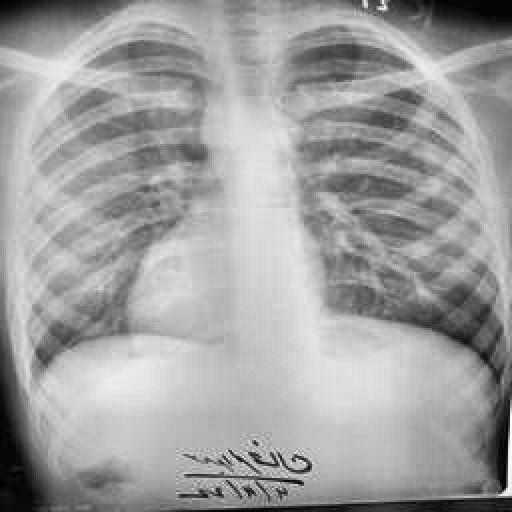
Finding: TUBERCULOSIS